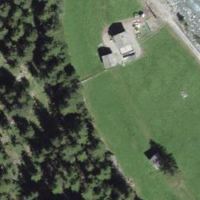
EUNIS habitat code: 26
Species observed at this site:
Issoria lathonia